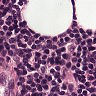
Metastatic tissue present: no